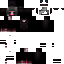
A female skeleton skin with dark skin, wearing brown helmet dressed in a black robe top and black pants, featuring a closed mouth.